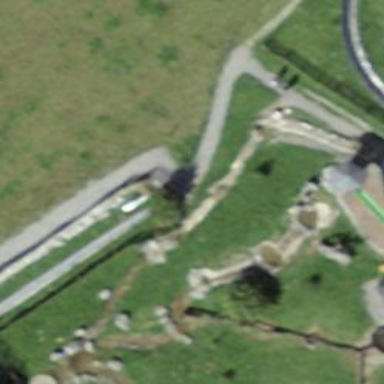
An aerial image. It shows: Miniature railway tunnel leading to summer toboggan attraction.